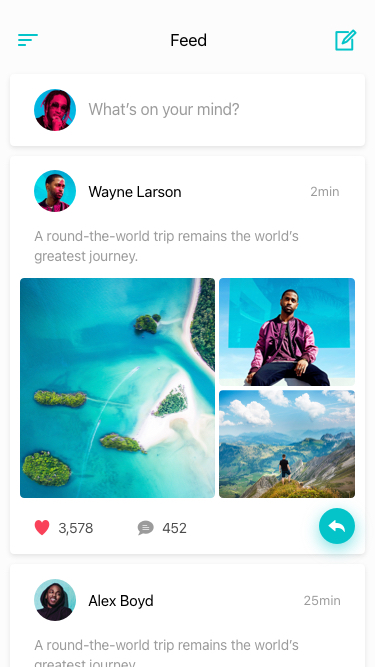
Text in this UI design:
Feed
What’s on your mind?
3,578
452
A round-the-world trip remains the world’s greatest journey.
For two out of every three people, this is the ultimate travel experience, according to recent research. Needless to say, in a world obsessed by travel, travelers and travel agents are both looking for the cheapest tickets and airfares available.

Cheap airline tickets, in most cases, can be obtained from wholesale dealers and discounters.

If your requirements are simple – you want a round-trip ticket from one place to another, you have a particular airline on your mind and you have definite dates; then you can go directly to the source – to the ticket discount agency which buys cheap tickets in bulk from wholesalers and consolidators.

In real life most trips require more planning, and most people need a help from the agent to figure out what would be the best air ticket solution for their particular case. Cheap airfares to a particular region can often be found with local airlines that specialize in that country. Sometimes an agency that operates and retails tours to a particular country will have a discount agreement with the national carrier and will sell discount tickets on that airline.

With a bit of research through travel magazines aimed at the particular country of your choice, you can often find agencies dealing with national carriers for that country. For the cheapest possible airfare to many places the most affordable prices are often found in local travel agencies that deal with a particular destination selling round-trip discount airline flights – most likely to the capital of that country and a few main cities.

Sometimes you can find a really cheap air ticket with a discount retail agency that specializes in trips to a wider range of destinations or to multiple destinations. Through the sheer number of tickets that they sell they can command a reasonable discount. However, keep in mind that most advertised prices do not include taxes, luggage fee and airport tax, so the cheap airfare may end up being not so cheap. Best to read the small print to clarify exactly what you are getting before you purchase a ticket.

Another trick of the trade is for agencies to grab attention by indicating the lowest possible prices, which only apply on specific dates in low season. You’ll find that all agencies do this, even the most expensive ones so, don’t be surprised if you get a quote at double the price from what was displayed in the ad.

Airlines usually publish their scheduled flights and prices six months in advance. If you have decided on a destination it can be a good opportunity to get an ‘early bird’ discount by booking well in advance. Keep your eye on the travel press and also airline web-sites. There are often special discounts and incentives aimed at travelers who book online, as carrying out a booking online is cheaper for the company than through an intermediary who will take a commission.

However, although you can expect to get the cheapest air ticket if you start searching many months ahead, there are some exceptions. At times like Christmas or other periods of high demand the prices are usually inflated and planes fill up many months in advance. If you can be flexible and travel on actual holiday days such as Christmas day or New Years Eve you can find some pretty attractive discounts.
Wayne Larson
2min
A round-the-world trip remains the world’s greatest journey.
For two out of every three people, this is the ultimate travel experience, according to recent research. Needless to say, in a world obsessed by travel, travelers and travel agents are both looking for the cheapest tickets and airfares available.

Cheap airline tickets, in most cases, can be obtained from wholesale dealers and discounters.

If your requirements are simple – you want a round-trip ticket from one place to another, you have a particular airline on your mind and you have definite dates; then you can go directly to the source – to the ticket discount agency which buys cheap tickets in bulk from wholesalers and consolidators.

In real life most trips require more planning, and most people need a help from the agent to figure out what would be the best air ticket solution for their particular case. Cheap airfares to a particular region can often be found with local airlines that specialize in that country. Sometimes an agency that operates and retails tours to a particular country will have a discount agreement with the national carrier and will sell discount tickets on that airline.

With a bit of research through travel magazines aimed at the particular country of your choice, you can often find agencies dealing with national carriers for that country. For the cheapest possible airfare to many places the most affordable prices are often found in local travel agencies that deal with a particular destination selling round-trip discount airline flights – most likely to the capital of that country and a few main cities.

Sometimes you can find a really cheap air ticket with a discount retail agency that specializes in trips to a wider range of destinations or to multiple destinations. Through the sheer number of tickets that they sell they can command a reasonable discount. However, keep in mind that most advertised prices do not include taxes, luggage fee and airport tax, so the cheap airfare may end up being not so cheap. Best to read the small print to clarify exactly what you are getting before you purchase a ticket.

Another trick of the trade is for agencies to grab attention by indicating the lowest possible prices, which only apply on specific dates in low season. You’ll find that all agencies do this, even the most expensive ones so, don’t be surprised if you get a quote at double the price from what was displayed in the ad.

Airlines usually publish their scheduled flights and prices six months in advance. If you have decided on a destination it can be a good opportunity to get an ‘early bird’ discount by booking well in advance. Keep your eye on the travel press and also airline web-sites. There are often special discounts and incentives aimed at travelers who book online, as carrying out a booking online is cheaper for the company than through an intermediary who will take a commission.

However, although you can expect to get the cheapest air ticket if you start searching many months ahead, there are some exceptions. At times like Christmas or other periods of high demand the prices are usually inflated and planes fill up many months in advance. If you can be flexible and travel on actual holiday days such as Christmas day or New Years Eve you can find some pretty attractive discounts.
Alex Boyd
25min